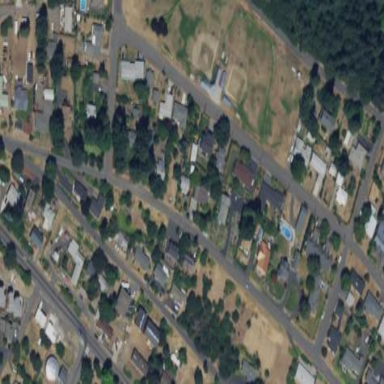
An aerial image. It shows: Residential area consisting of single-family homes.